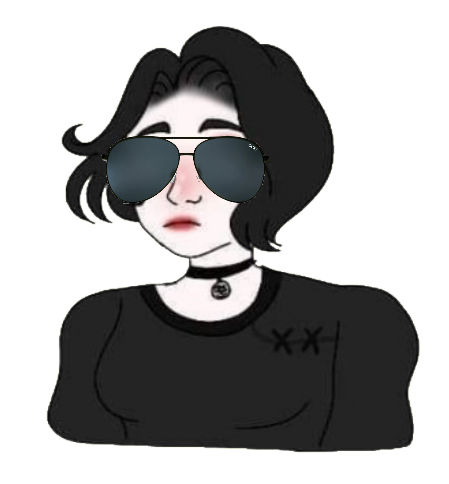
Label: 5_Doomer_Girl